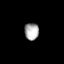
Tissue: lung
Cell type: Epithelial cells
Senescence score: 0.1188
Nuclear area (px): 239
Mean DAPI intensity: 171.523